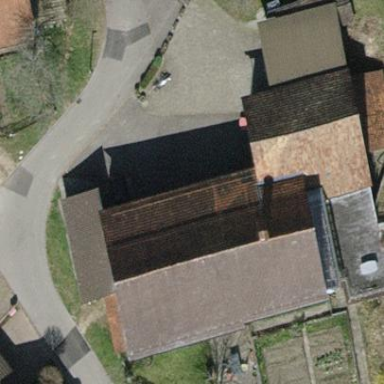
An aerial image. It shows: Farm building with tile roof.